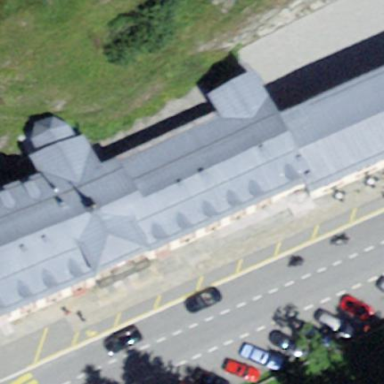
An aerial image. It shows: Hotel building.